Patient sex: M
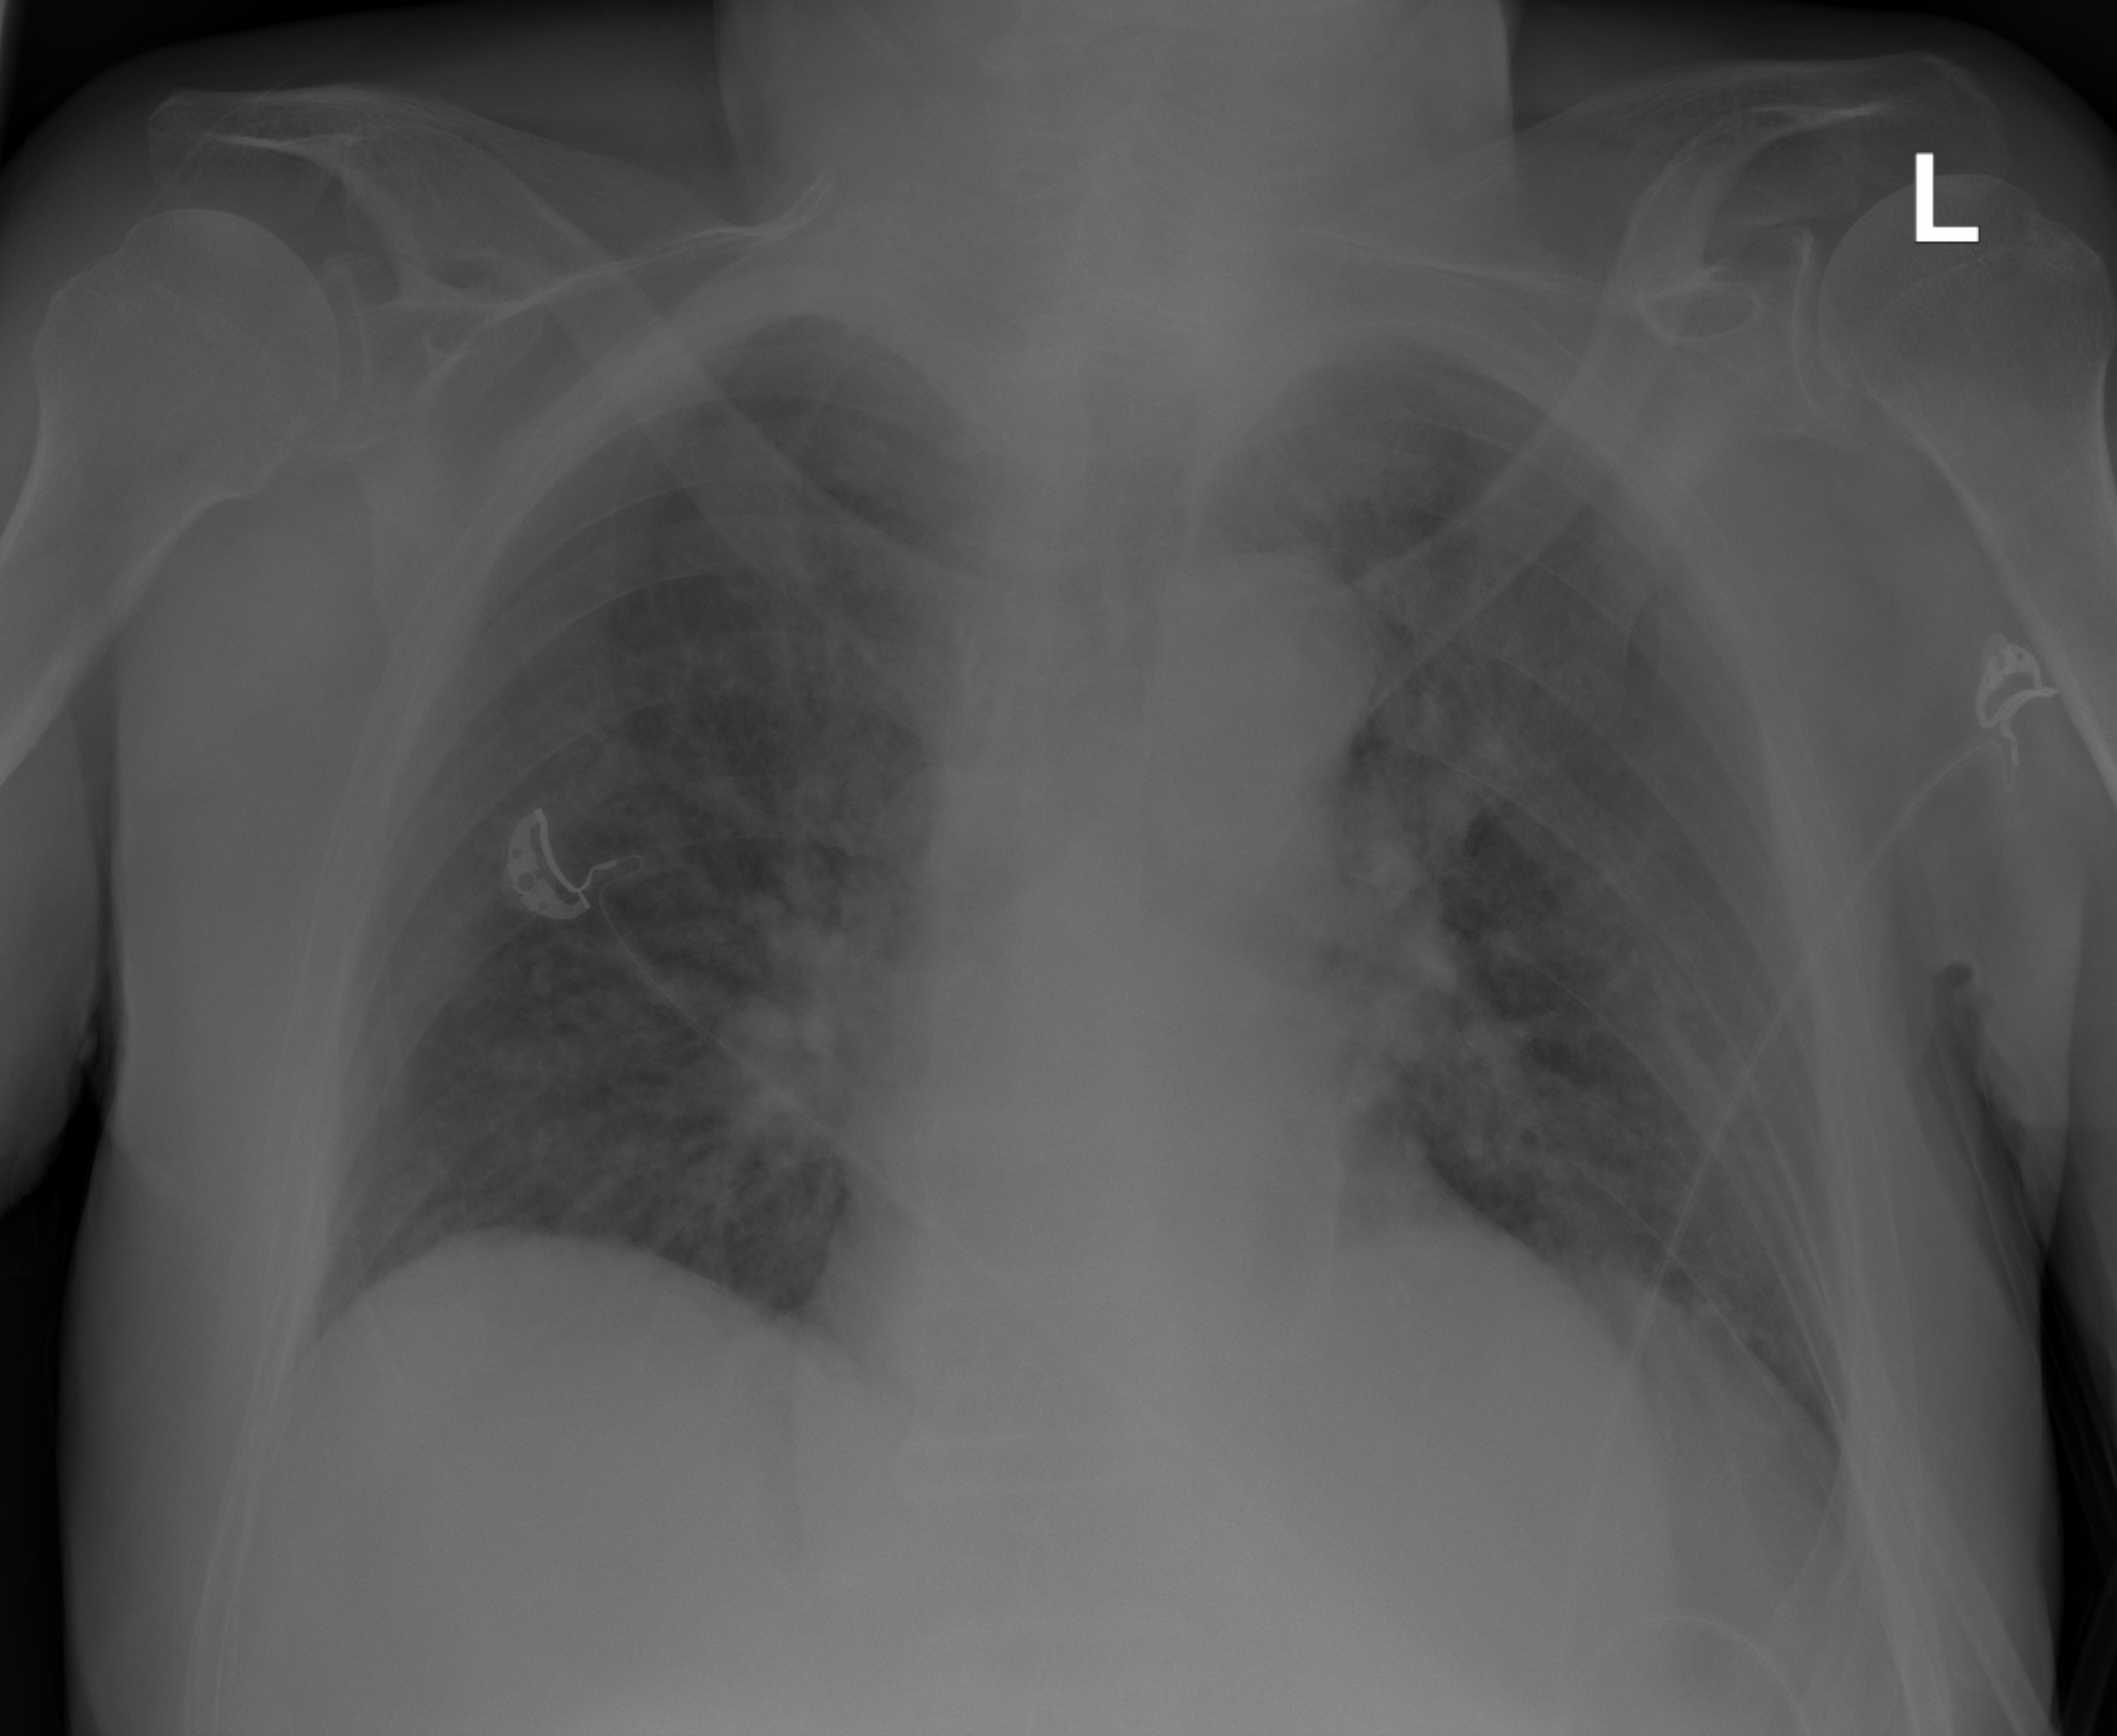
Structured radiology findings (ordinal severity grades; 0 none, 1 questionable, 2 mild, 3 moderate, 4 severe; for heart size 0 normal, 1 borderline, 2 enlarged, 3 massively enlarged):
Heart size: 0
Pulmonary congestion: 2
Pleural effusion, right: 0
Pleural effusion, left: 0
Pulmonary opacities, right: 0
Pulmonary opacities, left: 0
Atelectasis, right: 0
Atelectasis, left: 0